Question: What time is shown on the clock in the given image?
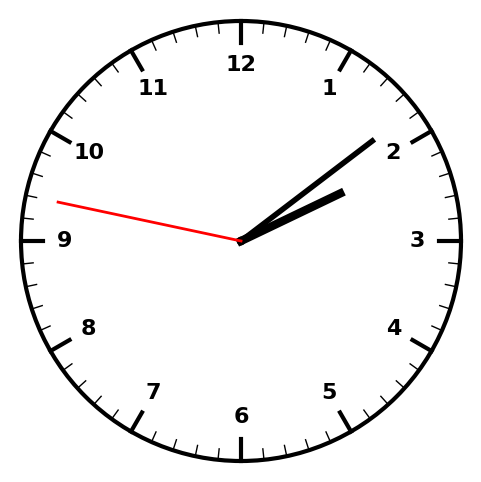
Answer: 02:08:47